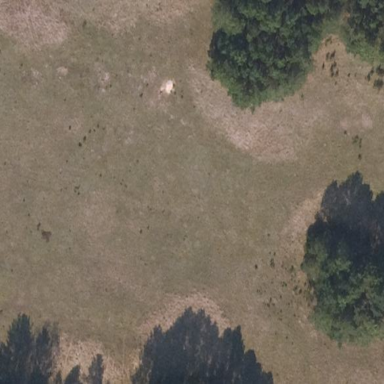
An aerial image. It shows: Beautiful meadow.